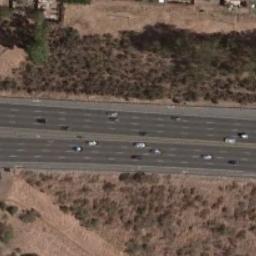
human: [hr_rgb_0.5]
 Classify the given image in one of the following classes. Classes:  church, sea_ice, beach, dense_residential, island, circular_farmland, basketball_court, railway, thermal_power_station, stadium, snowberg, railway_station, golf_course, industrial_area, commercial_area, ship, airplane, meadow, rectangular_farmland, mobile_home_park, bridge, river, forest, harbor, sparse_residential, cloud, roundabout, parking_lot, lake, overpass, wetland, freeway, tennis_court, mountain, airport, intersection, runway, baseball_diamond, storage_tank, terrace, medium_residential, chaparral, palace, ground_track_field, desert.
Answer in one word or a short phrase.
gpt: freeway